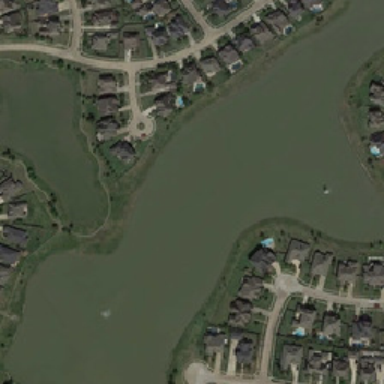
A pond surrounded by houses has two fountains .